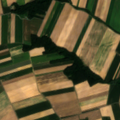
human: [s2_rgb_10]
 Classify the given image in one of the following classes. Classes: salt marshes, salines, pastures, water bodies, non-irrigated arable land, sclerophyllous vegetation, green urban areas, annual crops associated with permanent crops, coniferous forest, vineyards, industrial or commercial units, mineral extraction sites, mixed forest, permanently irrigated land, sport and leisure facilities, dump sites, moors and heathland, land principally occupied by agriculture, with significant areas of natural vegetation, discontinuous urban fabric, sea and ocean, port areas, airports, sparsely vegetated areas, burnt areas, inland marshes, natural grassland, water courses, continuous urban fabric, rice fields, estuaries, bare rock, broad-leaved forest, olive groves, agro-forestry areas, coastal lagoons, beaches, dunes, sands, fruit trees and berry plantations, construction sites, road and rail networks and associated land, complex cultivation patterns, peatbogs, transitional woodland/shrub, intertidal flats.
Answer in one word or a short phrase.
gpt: non-irrigated arable land, land principally occupied by agriculture, with significant areas of natural vegetation